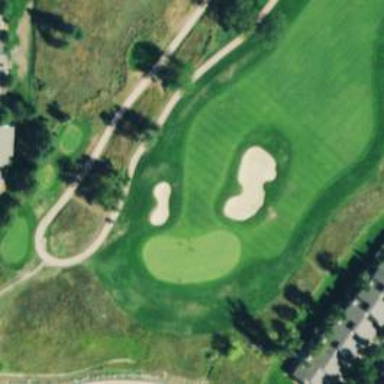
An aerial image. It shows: Path designated for golf carts.